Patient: sex M, age 26
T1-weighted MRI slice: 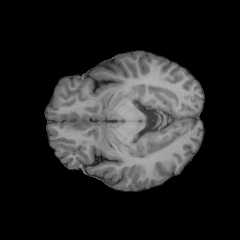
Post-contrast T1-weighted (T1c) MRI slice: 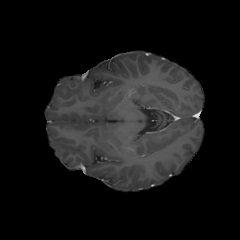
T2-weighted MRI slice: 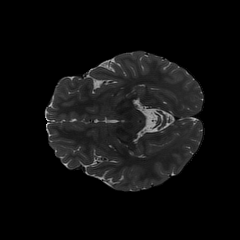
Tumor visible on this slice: no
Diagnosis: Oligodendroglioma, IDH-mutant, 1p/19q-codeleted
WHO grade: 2